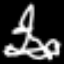
Label: frog